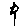
Label: flower